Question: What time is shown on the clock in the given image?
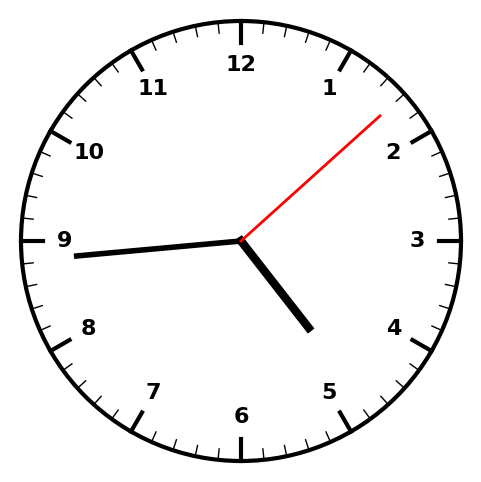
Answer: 04:44:08